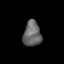
Tissue: lung
Cell type: Epithelial cells
Senescence score: 0.237
Nuclear area (px): 441
Mean DAPI intensity: 103.594